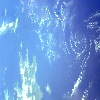
Label: water